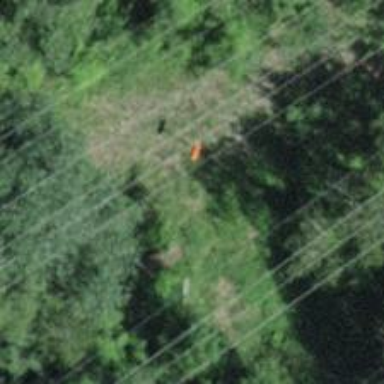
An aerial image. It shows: Pole with roofed pipeline marker.